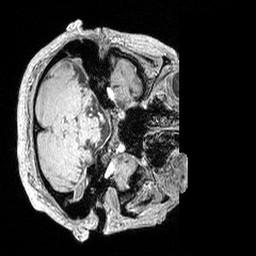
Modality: MP2RAGE
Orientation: axial
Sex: female
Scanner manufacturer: siemens
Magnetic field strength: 3 T
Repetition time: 5 s
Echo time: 0.00292 s